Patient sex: F
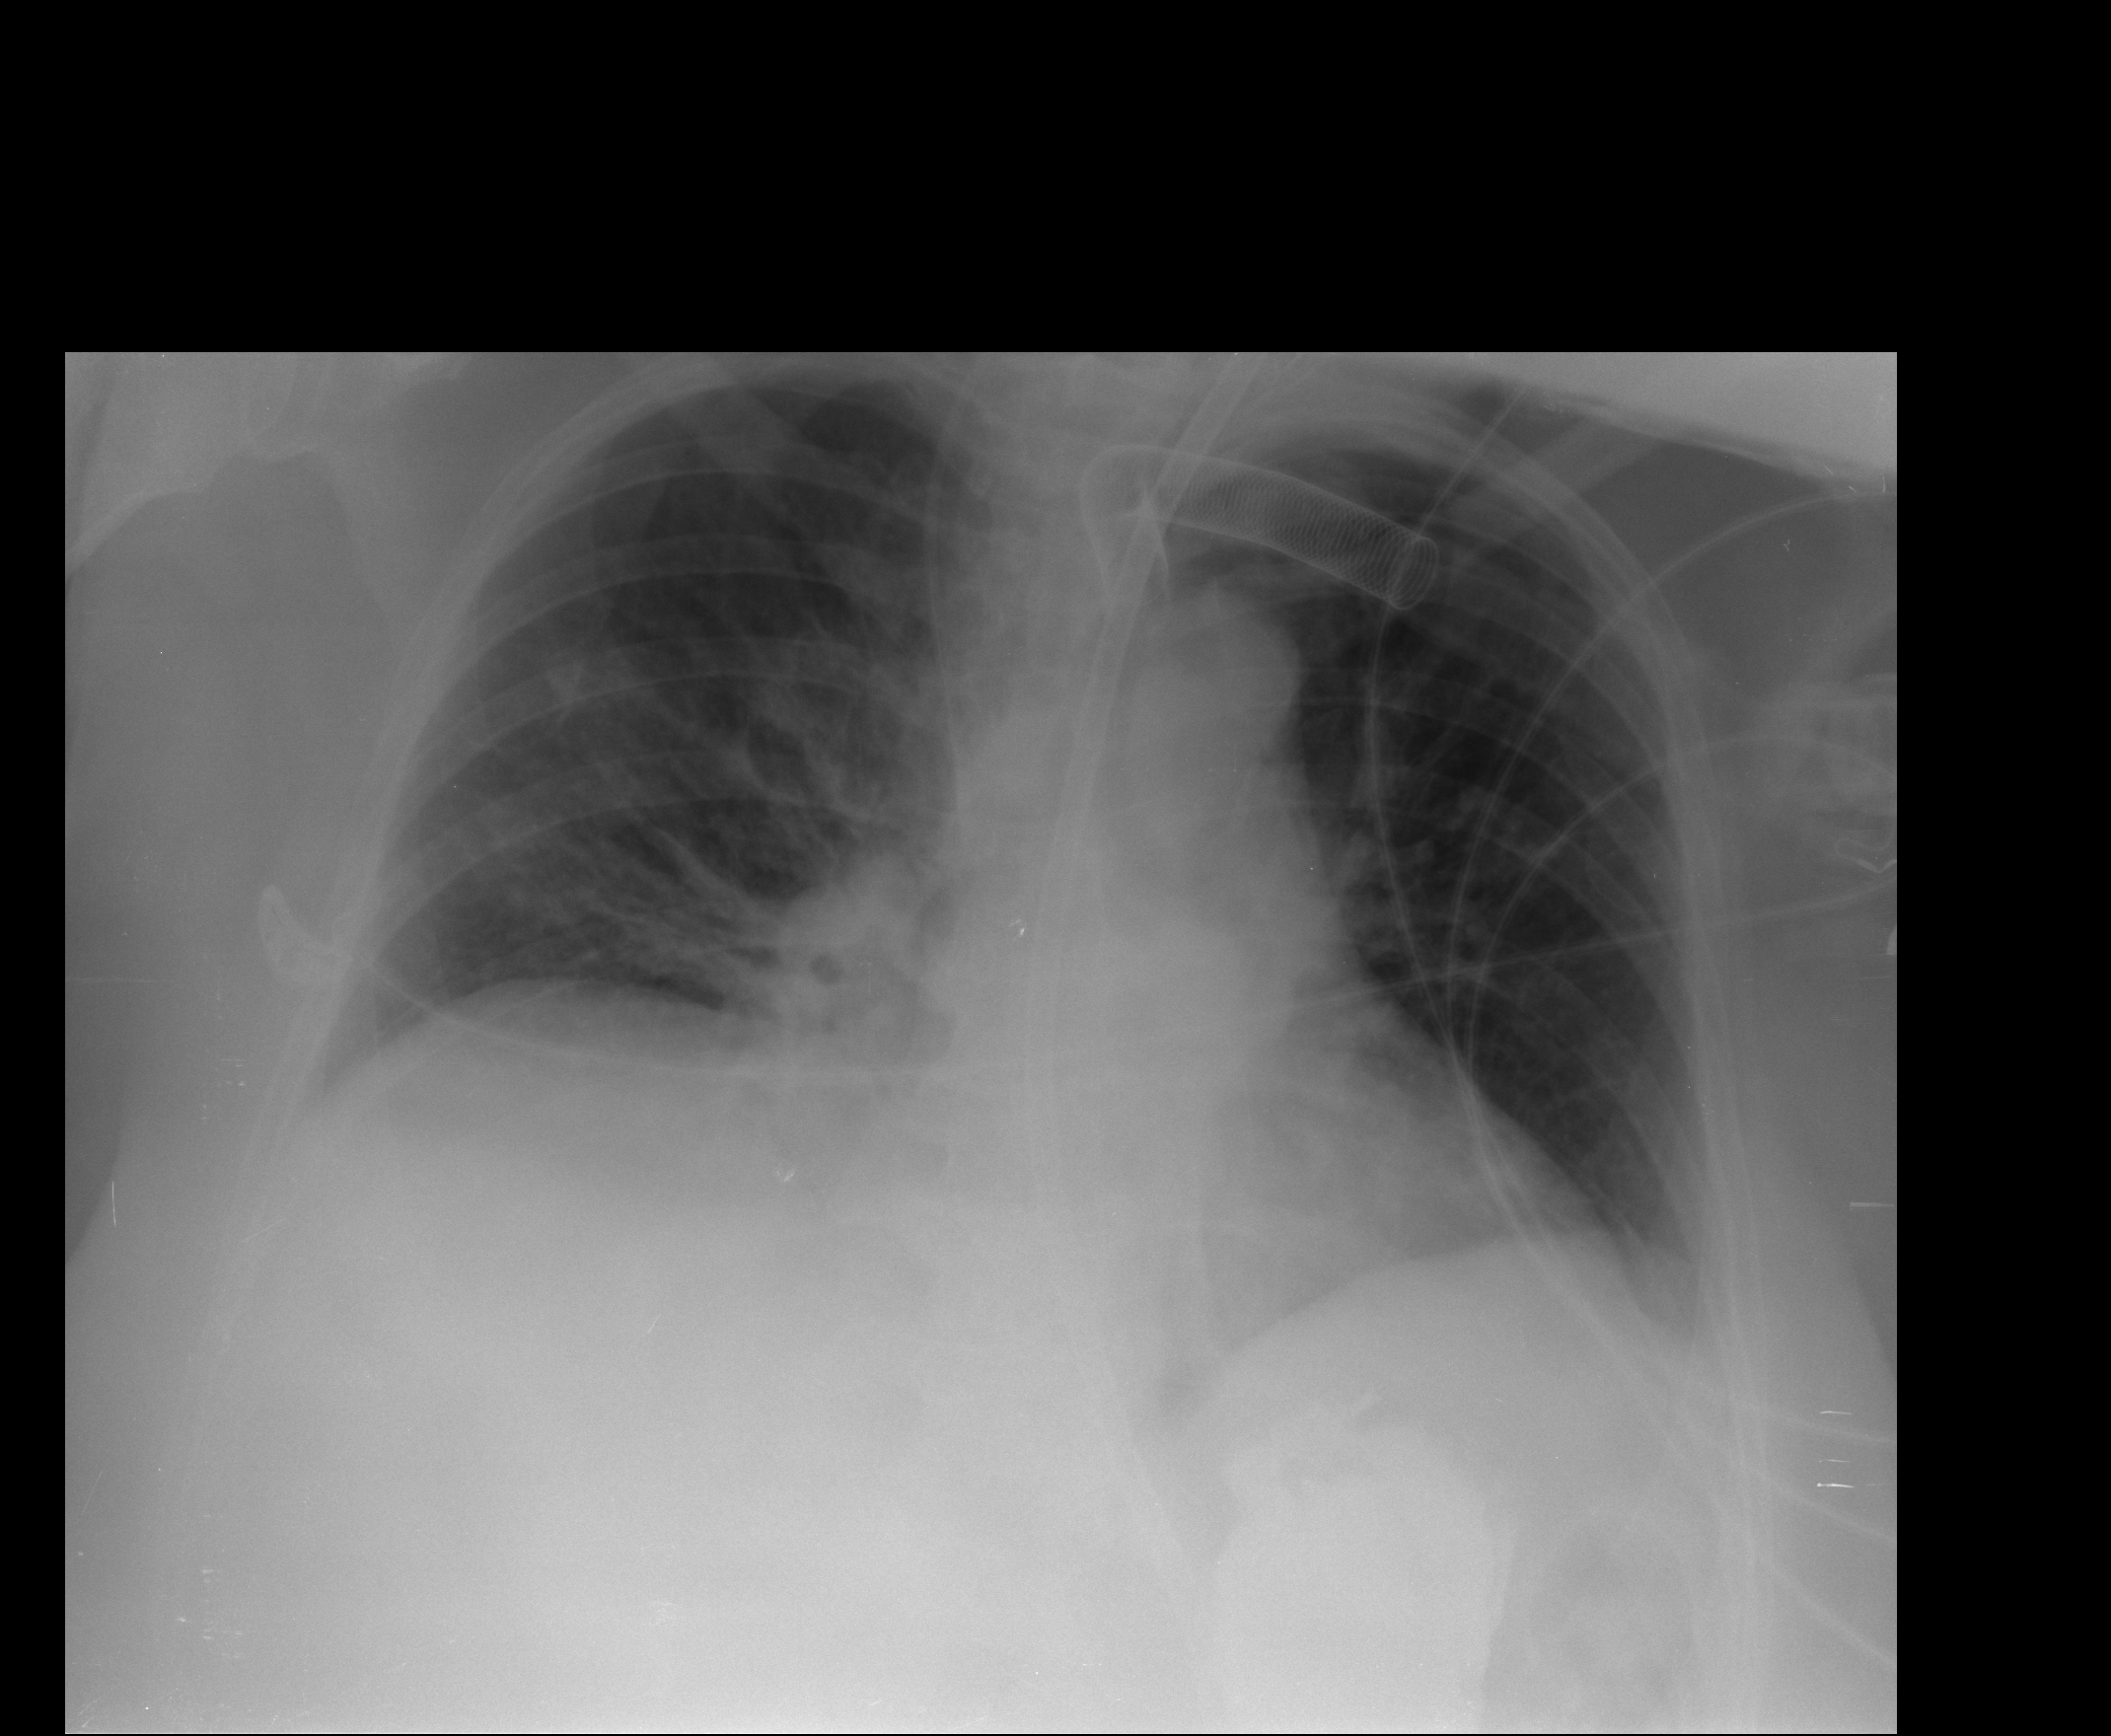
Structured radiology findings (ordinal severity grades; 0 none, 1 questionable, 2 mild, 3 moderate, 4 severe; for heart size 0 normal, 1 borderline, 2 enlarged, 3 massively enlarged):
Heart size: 0
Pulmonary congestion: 0
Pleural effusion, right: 0
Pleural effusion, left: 2
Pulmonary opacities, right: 1
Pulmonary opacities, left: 0
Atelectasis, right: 2
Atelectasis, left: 2